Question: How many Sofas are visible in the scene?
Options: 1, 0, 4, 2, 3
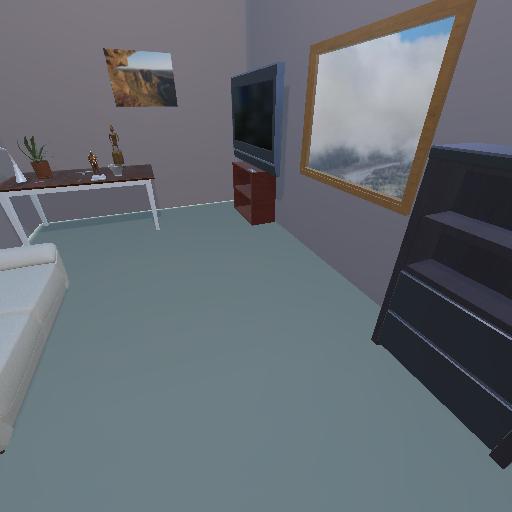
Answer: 1